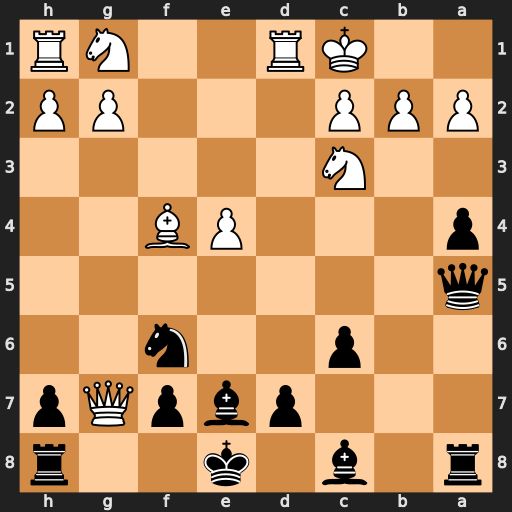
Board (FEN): r1b1k2r/3pbpQp/2p2n2/q7/p3PB2/2N5/PPP3PP/2KR2NR
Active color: b
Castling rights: kq
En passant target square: -
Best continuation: Rg8 Qxg8+ Nxg8